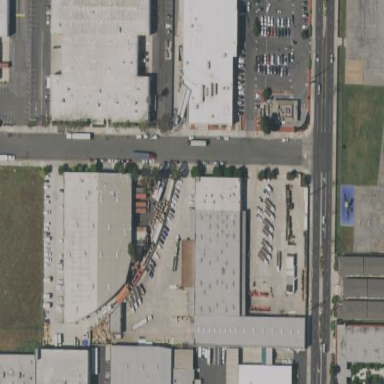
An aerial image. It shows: Warehouse building.